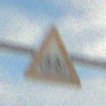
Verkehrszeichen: RadverkehrRechts
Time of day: MorningAfternoon
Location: Outdoor (RoadRail)
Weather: PartlyCloudy
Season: NotSpecified
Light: Natural